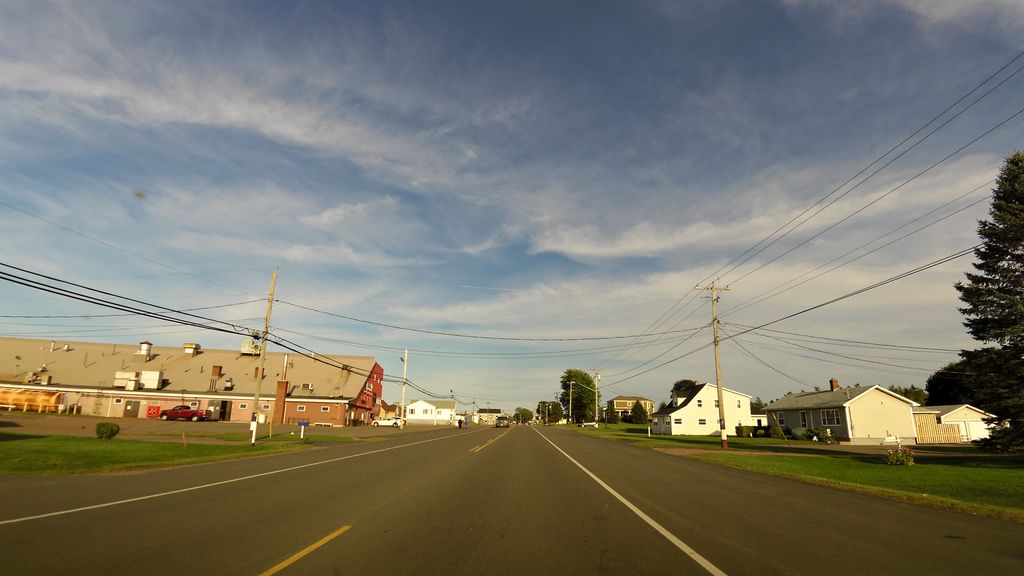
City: charlottetown